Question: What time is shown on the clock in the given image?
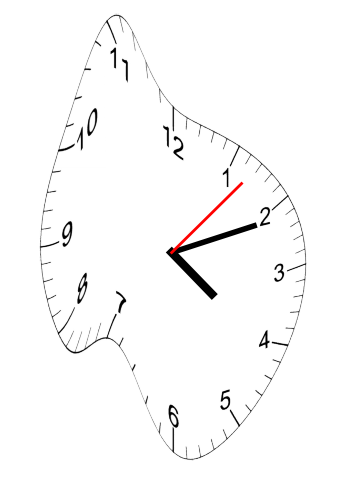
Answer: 04:11:07